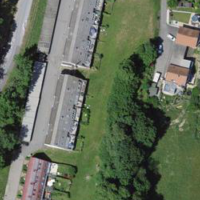
EUNIS habitat code: 55
Species observed at this site:
Campanula trachelium